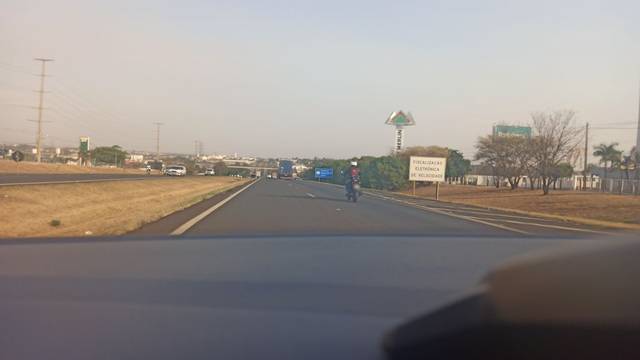
Region: Brazil
Coordinates: -20.834, -49.359